Interaction volume radius: 10 \u00c5
Interaction volume height: 10 \u00c5
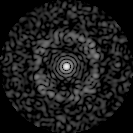
Disorder parameter: 0.7962